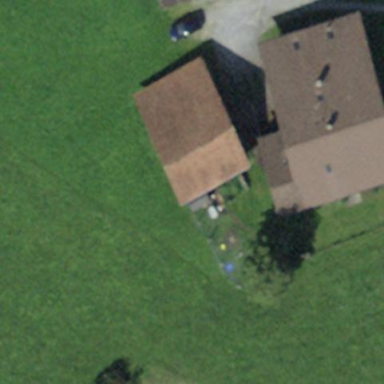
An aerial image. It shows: Rural barn.